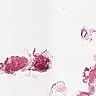
Metastatic tissue present: no